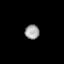
Tissue: prostate
Cell type: T cells
Senescence score: 0.1521
Nuclear area (px): 198
Mean DAPI intensity: 164.768